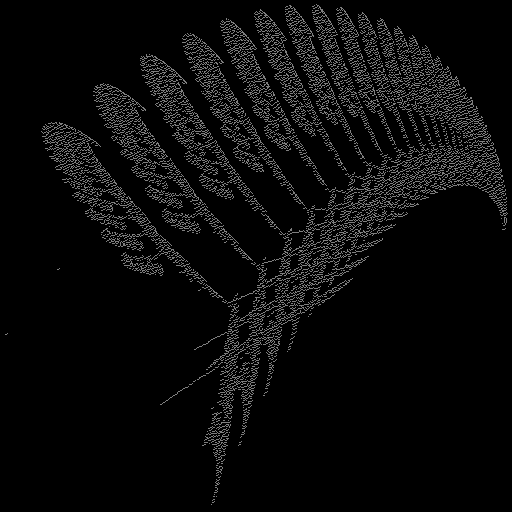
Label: newyorkfern